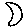
Label: moon